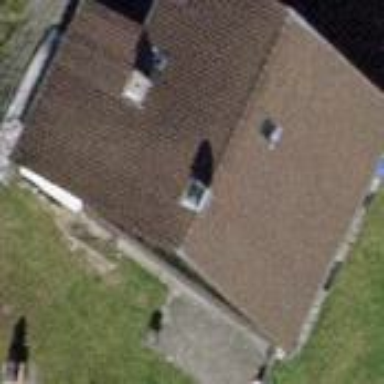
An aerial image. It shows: Gabled roofed house.